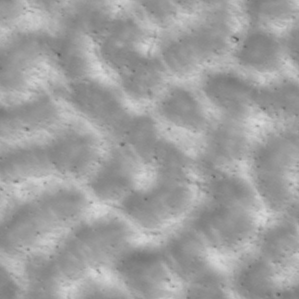
Label: non_frost